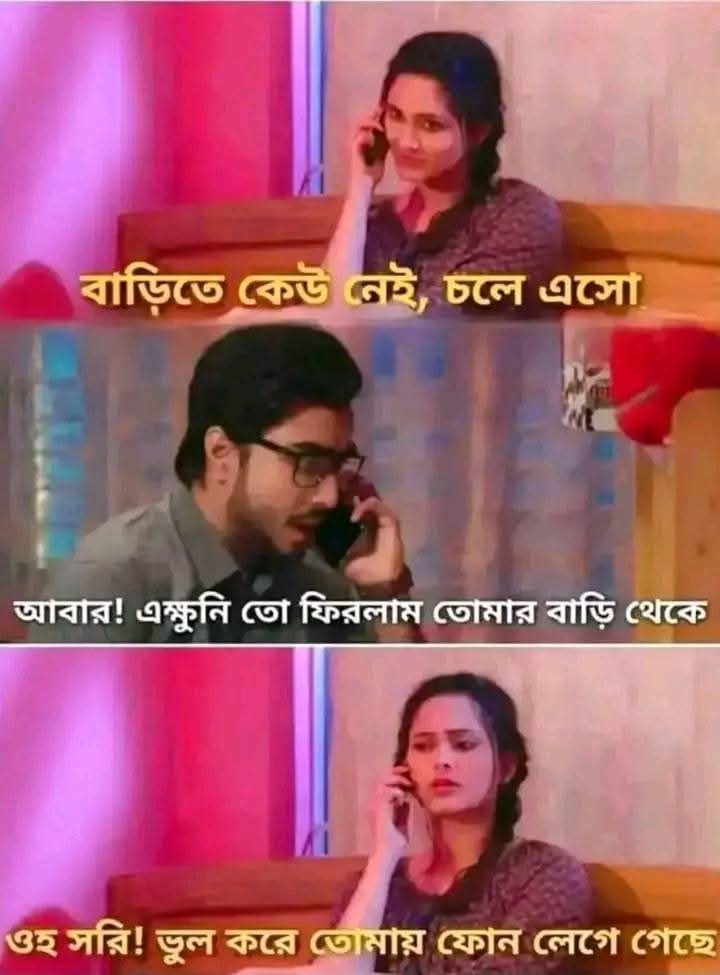
Text: বাড়িতে কেউ নেই, চলে এসো
আবার! এক্ষুনি তো ফিরলাম তোমার বাড়ি থেকে
ওহ সরি! ভুল করে তোমায় ফোেন লেগে গেছে
Label: Non Hate